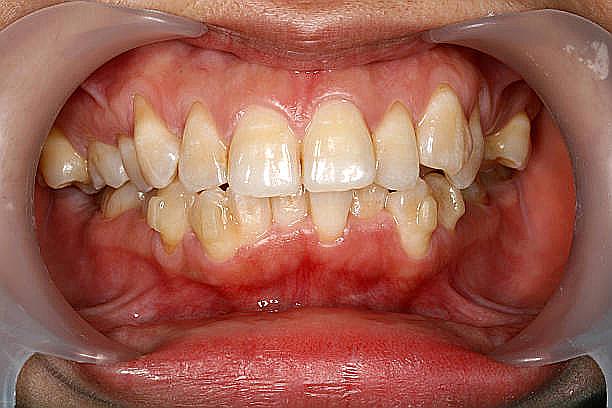
Condition: Gingivitis